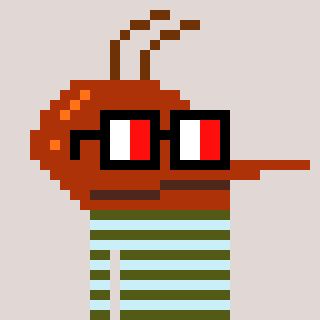
a pixel art character with square glasses with black frames and red eyes, a mosquito-shaped head and a cold-colored body on a warm background